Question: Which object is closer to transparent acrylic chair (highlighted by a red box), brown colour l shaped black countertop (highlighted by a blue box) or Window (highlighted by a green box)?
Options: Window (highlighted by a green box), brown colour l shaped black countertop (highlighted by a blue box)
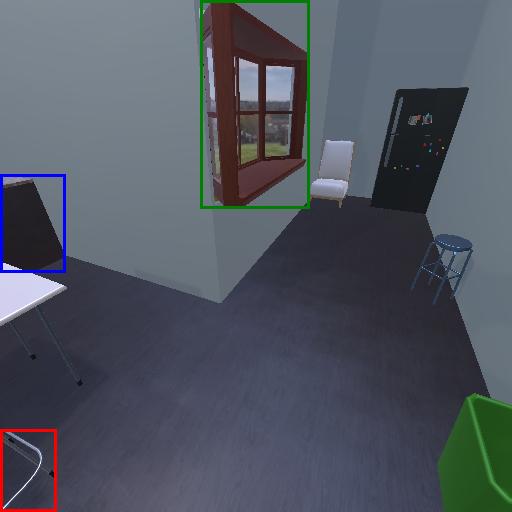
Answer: Window (highlighted by a green box)